Question: how can I set the card size in a layout view? I have googled a lot, but found nothing useful.
Please see the image below. I would like to increase the size of the images (the size mode of the pictureedit control is set to squeeze)

One more question: how can I hide the up-down button in a cell?
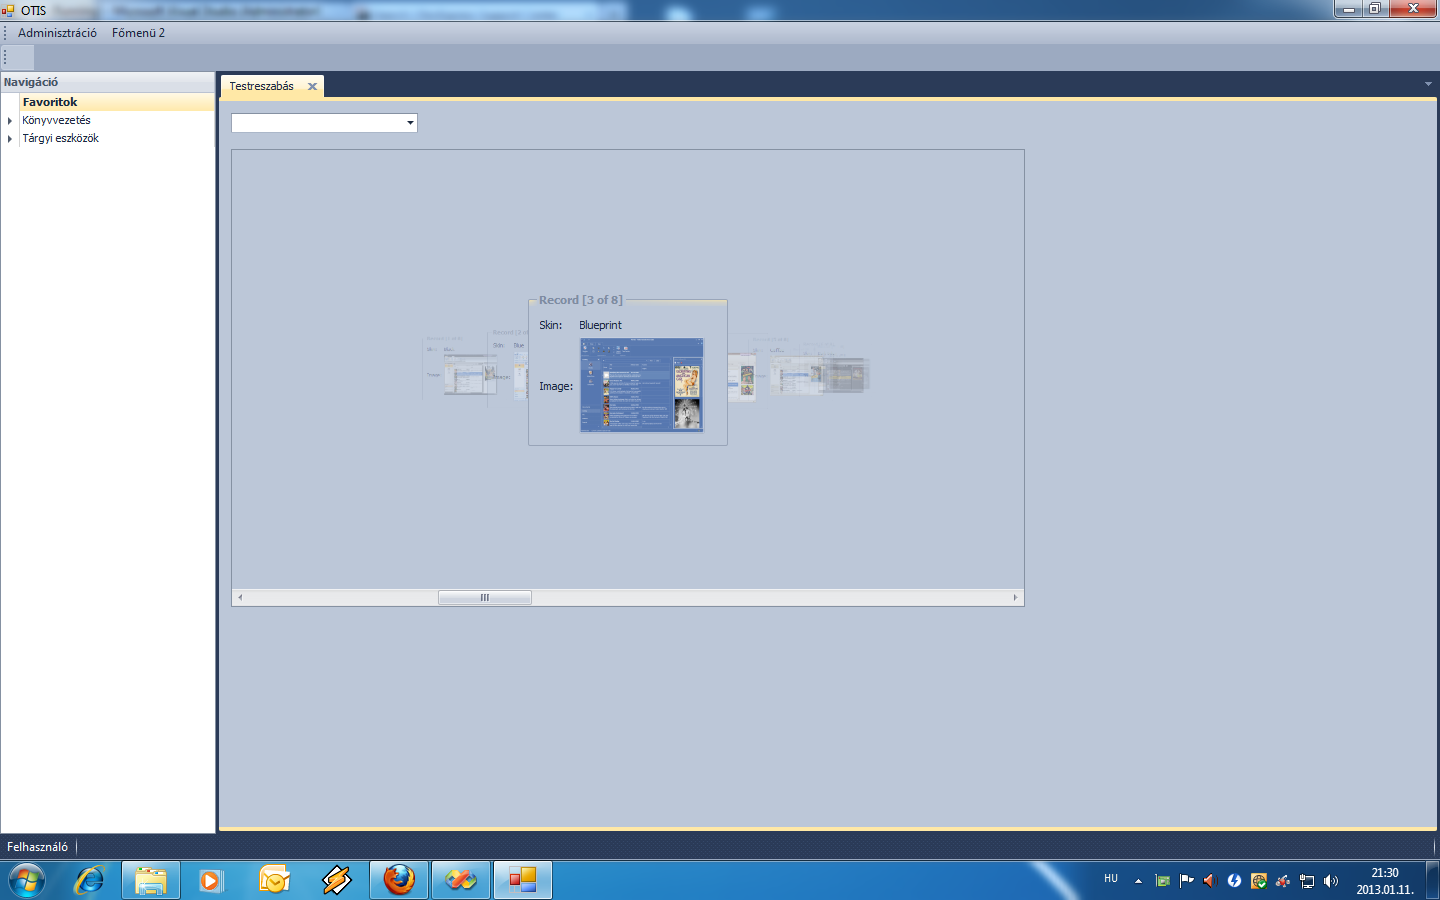
Answer: The <URL> property specifies a card's minimum size. A card can have a larger size if individual field sizes are not fixed and are therefore variable in size, depending on their contents.
Related example: <URL>
You can hide up-down (<URL> option.
P.S. I believe the best way to get with any DevExpress controls is contacting with <URL>.